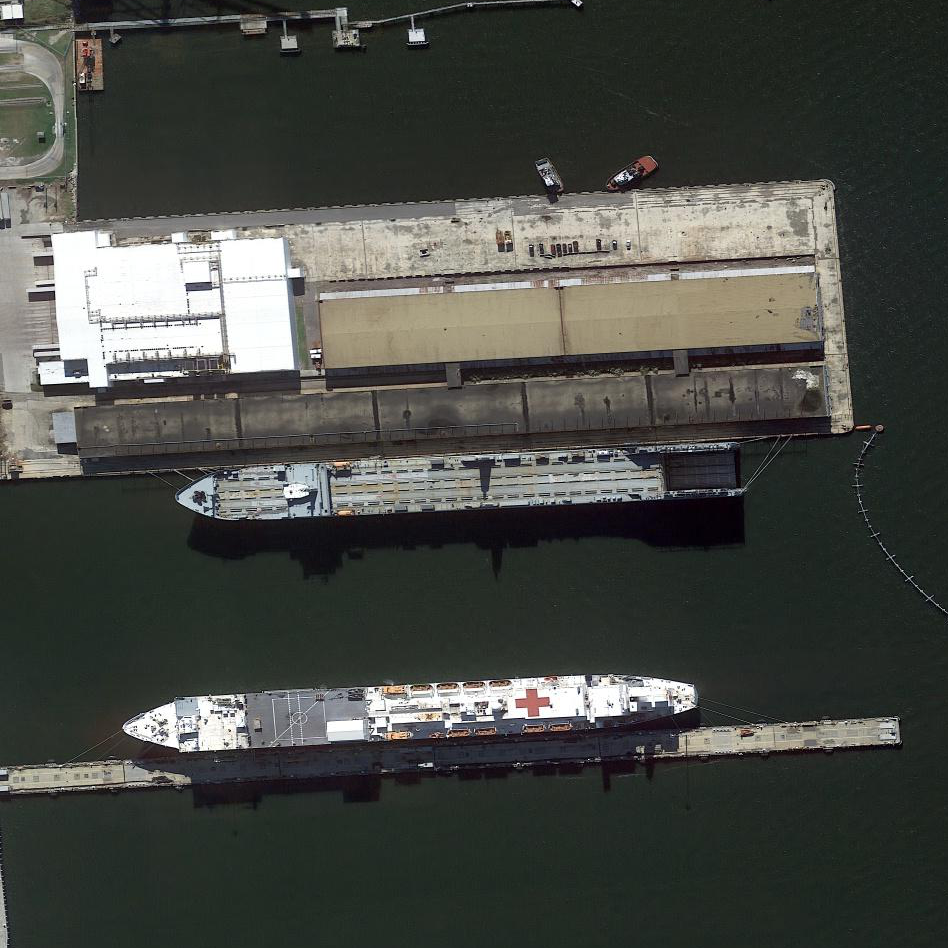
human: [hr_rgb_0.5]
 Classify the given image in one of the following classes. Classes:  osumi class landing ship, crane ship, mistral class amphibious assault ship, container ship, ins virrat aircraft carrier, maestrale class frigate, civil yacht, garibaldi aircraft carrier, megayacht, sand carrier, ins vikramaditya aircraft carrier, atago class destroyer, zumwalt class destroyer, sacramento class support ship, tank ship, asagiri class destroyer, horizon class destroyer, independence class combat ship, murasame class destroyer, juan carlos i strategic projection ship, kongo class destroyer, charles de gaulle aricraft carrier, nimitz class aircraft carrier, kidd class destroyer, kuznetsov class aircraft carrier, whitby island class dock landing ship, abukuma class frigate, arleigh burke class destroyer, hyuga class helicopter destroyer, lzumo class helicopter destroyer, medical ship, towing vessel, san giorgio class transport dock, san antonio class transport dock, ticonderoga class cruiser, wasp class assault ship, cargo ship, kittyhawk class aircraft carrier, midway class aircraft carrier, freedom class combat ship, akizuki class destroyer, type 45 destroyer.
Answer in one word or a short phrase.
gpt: Medical ship